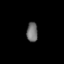
Tissue: lung
Cell type: Endothelial cells
Senescence score: 0.7941
Nuclear area (px): 214
Mean DAPI intensity: 111.084